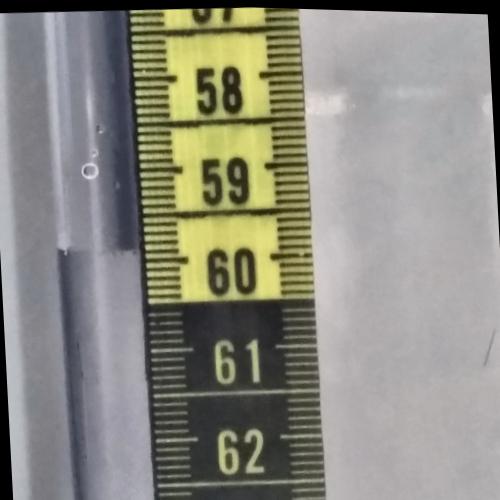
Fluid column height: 59.9 cm